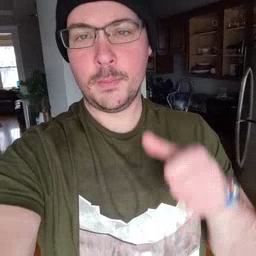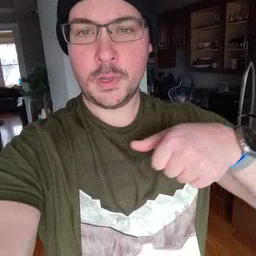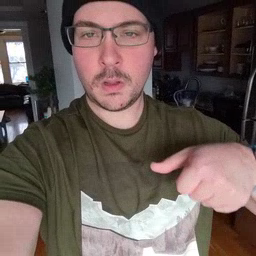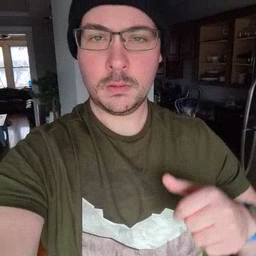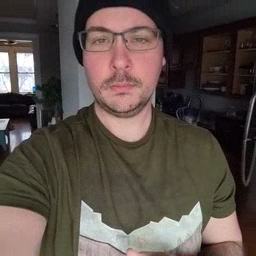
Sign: puzzle